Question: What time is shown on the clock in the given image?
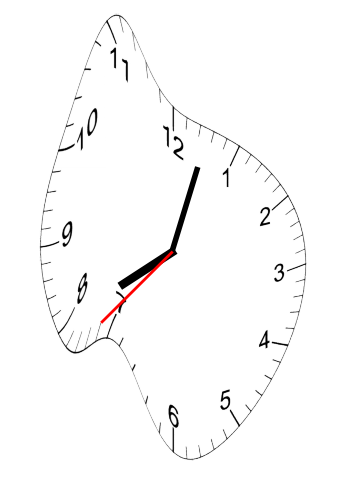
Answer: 08:02:37